Question: I have a 'UIScrollView' and content inside it. Inside content there is a 'UITextView'. When user presses the 'UITextView' I want the 'UITextView' stick to the keyboard.

In the image:
Whole thing is 'UIScrollView'
Bottom black area is the visible screen
Red area is content
Blue area is 'UITextView'
Green distance is the dynamic margin between content and the screen bound.
I want to calculate the green distance which the user can see along with the blue are('UITextView') which the user can see. If the user half swiped 'UITextView', the 'UITextView' should still stick to the keyboard.
'''
let userInfo = notification.userInfo!
let keyboardEndFrame = (userInfo[UIKeyboardFrameEndUserInfoKey] as NSValue).CGRectValue()
let keyboardBeginFrame = (userInfo[UIKeyboardFrameBeginUserInfoKey] as NSValue).CGRectValue()
let curve = userInfo[UIKeyboardAnimationCurveUserInfoKey] as UInt
let duration = userInfo[UIKeyboardAnimationDurationUserInfoKey] as Double
let options = UIViewAnimationOptions(curve << 16)
UIView.animateWithDuration(duration, delay: 0, options: options,
animations: {
var visibleGreen = ???
var visibleBlue = ???
var amountToSubtract = visibleGreen + visibleBlue
var newFrame = (self.currentCardInstance?.newCommentCell.frame)!
var kbFrameEnd = self.view.convertRect(keyboardEndFrame, toView: nil)
var kbFrameBegin = self.view.convertRect(keyboardBeginFrame, toView: nil)
newFrame.origin.y -= kbFrameBegin.origin.y - kbFrameEnd.origin.y + amountToSubtract
self.currentCardInstance?.newCommentCell.frame = newFrame;
},
completion: nil
)
'''
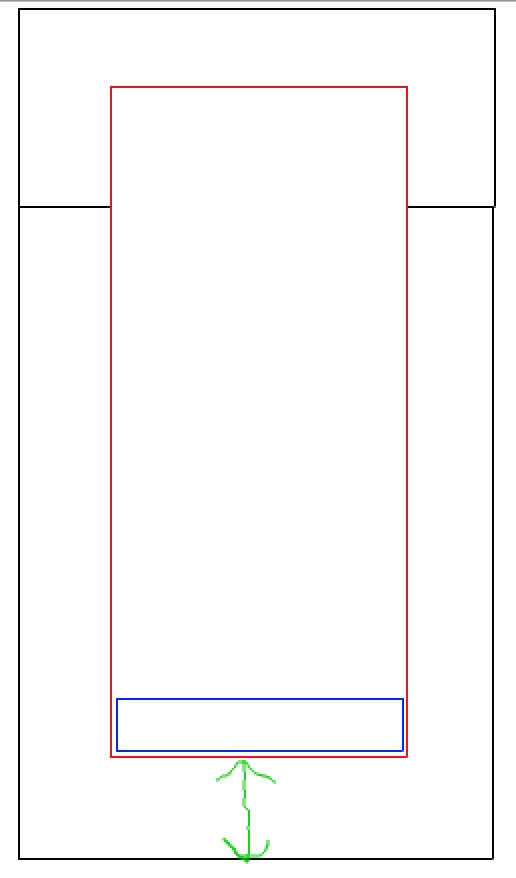
Answer: Here is how I solved it:
'''
var keyboardModifier: CGFloat = 0
func keyboardWillAppear(notification: NSNotification) {
println("keyboardWillAppear")
keyboardResize(notification: notification)
scrollToBottom()
}
func keyboardWillDisappear(notification: NSNotification) {
println("keyboardWillDisappear")
keyboardResize(notification: notification)
}
func keyboardResize(#notification: NSNotification) {
let userInfo = notification.userInfo!
let keyboardEndFrame = (userInfo[UIKeyboardFrameEndUserInfoKey] as NSValue).CGRectValue()
let keyboardBeginFrame = (userInfo[UIKeyboardFrameBeginUserInfoKey] as NSValue).CGRectValue()
let curve = userInfo[UIKeyboardAnimationCurveUserInfoKey] as UInt
let duration = userInfo[UIKeyboardAnimationDurationUserInfoKey] as Double
let options = UIViewAnimationOptions(curve << 16)
var newFrame = (self. currentCardInstance?.frame)!
var kbFrameEnd = self.view.convertRect(keyboardEndFrame, toView: nil)
var kbFrameBegin = self.view.convertRect(keyboardBeginFrame, toView: nil)
keyboardModifier = kbFrameBegin.origin.y - kbFrameEnd.origin.y
scrollView.frame.size.height -= keyboardModifier
}
func scrollToBottom() {
var bottomOffset = CGPoint(x: 0, y: scrollView.contentSize.height - scrollView.bounds.size.height)
scrollView.setContentOffset(bottomOffset, animated: false)
}
'''